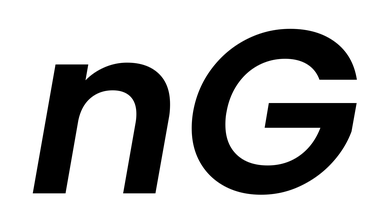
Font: Poppins-SemiBoldItalic